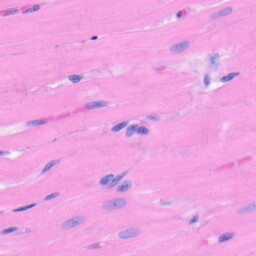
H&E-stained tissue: Heart